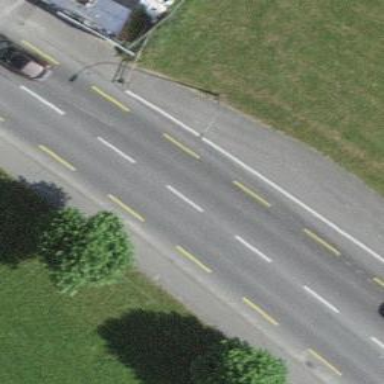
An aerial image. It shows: Tertiary road with asphalt surface. There are sidewalks on both sides and cycle lane.